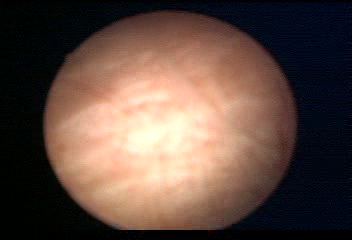
Modality: WLC
Class: Normal mucosa
Bladder cancer association: No